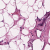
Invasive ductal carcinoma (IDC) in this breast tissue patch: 0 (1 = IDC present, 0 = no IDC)